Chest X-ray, PA view. Patient: 51 years old, sex M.
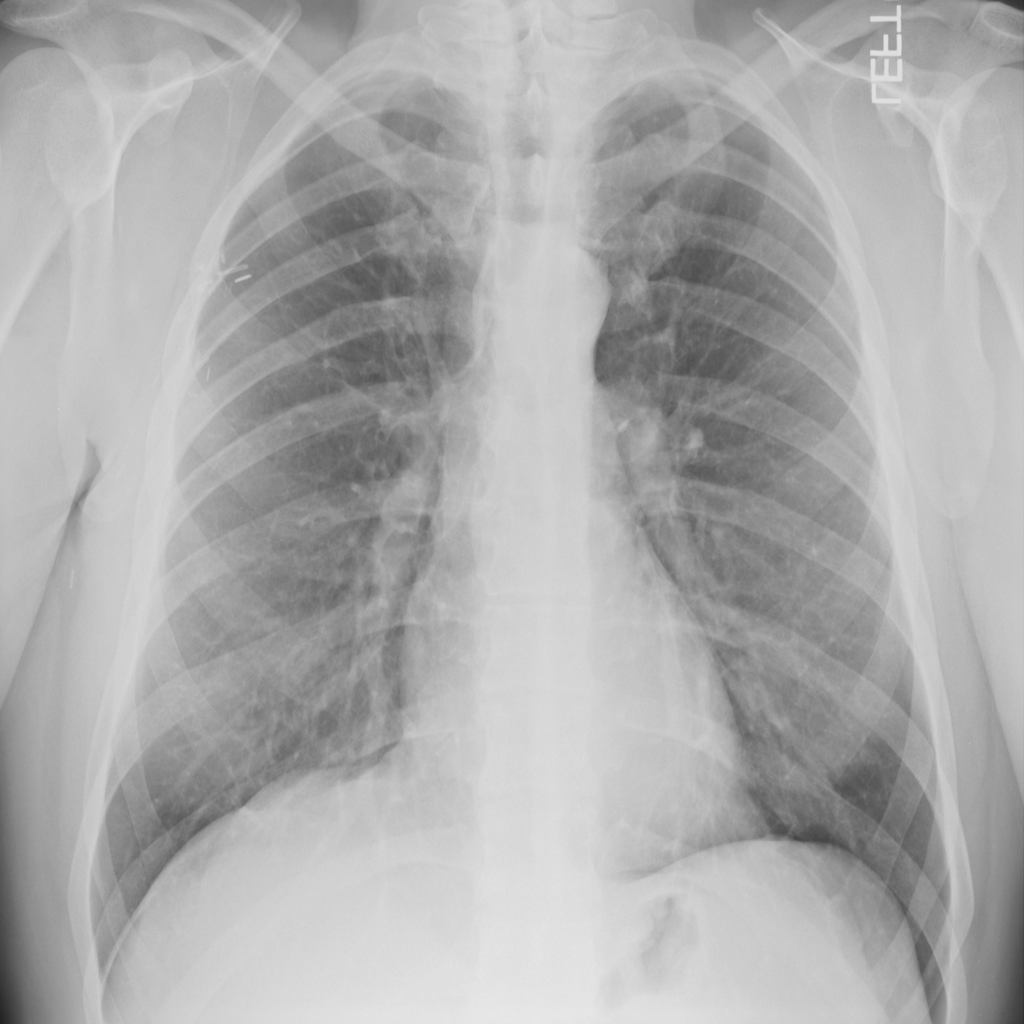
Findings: No Finding